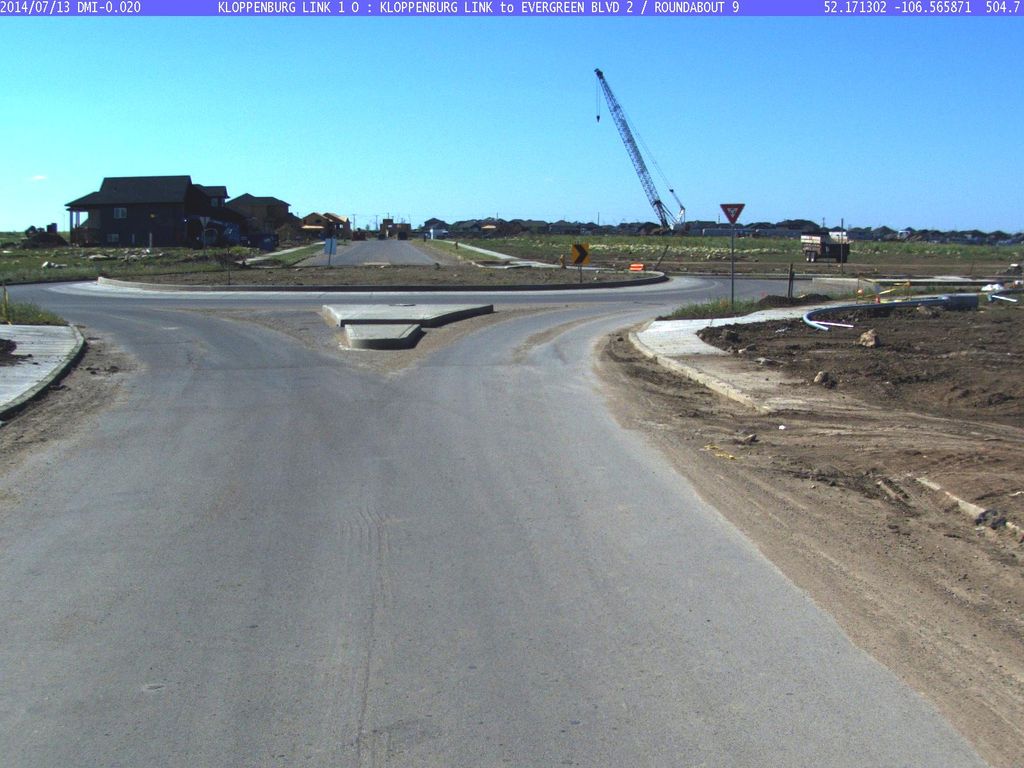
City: saskatoon